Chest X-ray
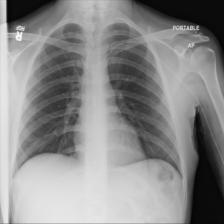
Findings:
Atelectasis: negative
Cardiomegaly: negative
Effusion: negative
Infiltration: negative
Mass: negative
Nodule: negative
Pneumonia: negative
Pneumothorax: negative
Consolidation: negative
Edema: negative
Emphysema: negative
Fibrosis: negative
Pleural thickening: negative
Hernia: negative